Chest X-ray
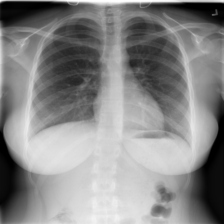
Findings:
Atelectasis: negative
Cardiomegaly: negative
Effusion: negative
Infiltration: negative
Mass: negative
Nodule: negative
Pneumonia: negative
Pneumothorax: negative
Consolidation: negative
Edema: negative
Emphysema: negative
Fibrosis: negative
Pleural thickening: negative
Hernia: negative